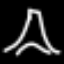
Label: The Eiffel Tower